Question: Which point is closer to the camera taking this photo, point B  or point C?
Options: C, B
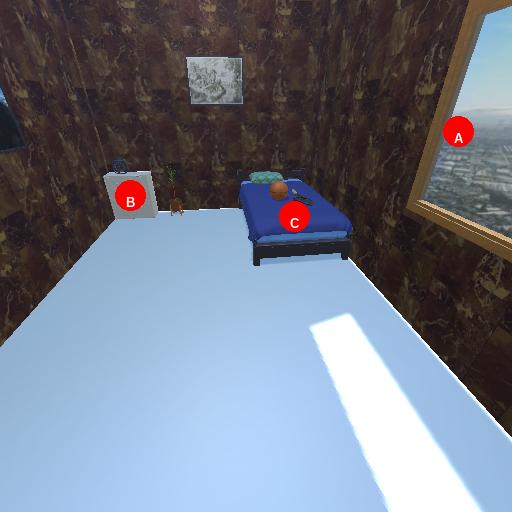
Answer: C